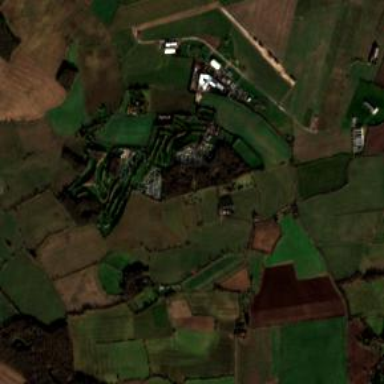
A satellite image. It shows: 18-hole golf course situated within leisure land.